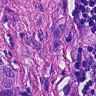
Metastatic tissue present: yes